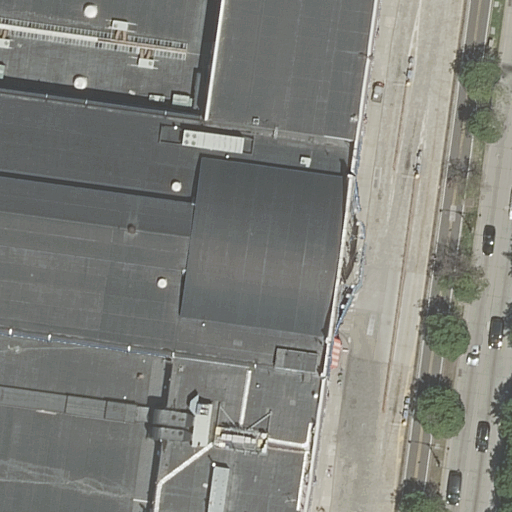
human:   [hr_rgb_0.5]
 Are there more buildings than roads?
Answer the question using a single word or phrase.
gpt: no

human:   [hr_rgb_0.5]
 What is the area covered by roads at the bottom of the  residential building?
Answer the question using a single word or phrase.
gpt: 0m2

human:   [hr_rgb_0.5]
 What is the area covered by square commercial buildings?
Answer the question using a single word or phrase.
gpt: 0m2

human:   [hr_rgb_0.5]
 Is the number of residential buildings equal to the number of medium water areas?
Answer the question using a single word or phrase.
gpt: no

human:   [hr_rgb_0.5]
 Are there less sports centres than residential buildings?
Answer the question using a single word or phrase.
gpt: no

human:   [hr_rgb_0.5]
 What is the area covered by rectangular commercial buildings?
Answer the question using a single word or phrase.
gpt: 0m2

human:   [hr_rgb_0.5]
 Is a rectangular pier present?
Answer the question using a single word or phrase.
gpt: no

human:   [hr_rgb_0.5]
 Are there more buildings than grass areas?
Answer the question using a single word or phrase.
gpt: no

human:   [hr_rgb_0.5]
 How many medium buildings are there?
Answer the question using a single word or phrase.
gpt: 0

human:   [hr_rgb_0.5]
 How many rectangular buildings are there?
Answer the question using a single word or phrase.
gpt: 0

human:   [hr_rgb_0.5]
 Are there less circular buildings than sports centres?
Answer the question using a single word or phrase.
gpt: yes

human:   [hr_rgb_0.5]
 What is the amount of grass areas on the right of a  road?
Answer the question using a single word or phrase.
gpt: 2

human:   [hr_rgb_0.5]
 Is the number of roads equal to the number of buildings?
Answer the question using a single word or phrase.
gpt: no

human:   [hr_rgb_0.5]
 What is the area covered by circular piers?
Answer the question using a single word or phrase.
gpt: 0m2

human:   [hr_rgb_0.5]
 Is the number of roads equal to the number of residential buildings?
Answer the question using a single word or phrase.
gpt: no

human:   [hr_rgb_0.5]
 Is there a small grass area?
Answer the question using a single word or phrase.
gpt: yes

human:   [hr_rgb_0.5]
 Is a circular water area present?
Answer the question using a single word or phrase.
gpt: no

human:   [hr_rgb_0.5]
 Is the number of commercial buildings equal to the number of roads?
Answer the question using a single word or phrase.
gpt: no

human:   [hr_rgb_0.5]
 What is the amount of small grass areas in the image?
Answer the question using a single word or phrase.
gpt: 1

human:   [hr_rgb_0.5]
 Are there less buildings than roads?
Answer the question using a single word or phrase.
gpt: yes

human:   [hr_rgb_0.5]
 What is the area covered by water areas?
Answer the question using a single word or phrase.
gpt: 0m2

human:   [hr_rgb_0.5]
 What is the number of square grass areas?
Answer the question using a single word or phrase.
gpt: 0

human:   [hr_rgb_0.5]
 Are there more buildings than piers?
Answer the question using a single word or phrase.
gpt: no

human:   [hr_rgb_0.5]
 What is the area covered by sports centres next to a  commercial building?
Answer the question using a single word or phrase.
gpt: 0m2

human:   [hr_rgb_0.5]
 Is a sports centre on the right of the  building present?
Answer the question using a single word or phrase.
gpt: no

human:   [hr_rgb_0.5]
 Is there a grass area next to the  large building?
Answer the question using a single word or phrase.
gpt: yes

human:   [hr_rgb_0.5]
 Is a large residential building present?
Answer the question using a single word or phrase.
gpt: yes

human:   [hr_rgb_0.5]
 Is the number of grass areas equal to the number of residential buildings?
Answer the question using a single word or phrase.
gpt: no

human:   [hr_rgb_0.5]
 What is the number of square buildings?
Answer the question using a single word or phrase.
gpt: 0

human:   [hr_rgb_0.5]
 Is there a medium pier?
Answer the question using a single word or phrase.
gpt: no

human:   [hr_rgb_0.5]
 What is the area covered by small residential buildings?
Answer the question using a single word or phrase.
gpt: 0m2

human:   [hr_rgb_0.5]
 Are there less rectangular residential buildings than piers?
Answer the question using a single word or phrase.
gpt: yes

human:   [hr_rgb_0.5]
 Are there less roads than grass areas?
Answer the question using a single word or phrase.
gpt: no

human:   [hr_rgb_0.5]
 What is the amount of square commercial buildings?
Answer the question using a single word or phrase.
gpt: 0

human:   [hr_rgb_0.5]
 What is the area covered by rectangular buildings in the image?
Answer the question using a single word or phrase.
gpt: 0m2

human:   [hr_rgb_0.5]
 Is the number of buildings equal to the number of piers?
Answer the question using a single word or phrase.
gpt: yes